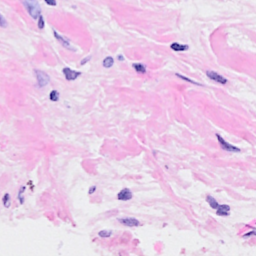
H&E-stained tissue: Breast